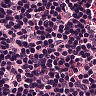
Metastatic tissue present: no